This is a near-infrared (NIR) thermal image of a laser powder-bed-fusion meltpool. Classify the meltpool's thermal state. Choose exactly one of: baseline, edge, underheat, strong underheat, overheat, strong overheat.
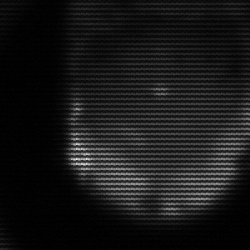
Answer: edge